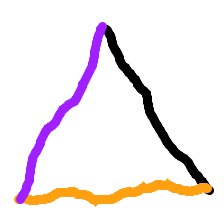
Shape: triangle